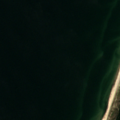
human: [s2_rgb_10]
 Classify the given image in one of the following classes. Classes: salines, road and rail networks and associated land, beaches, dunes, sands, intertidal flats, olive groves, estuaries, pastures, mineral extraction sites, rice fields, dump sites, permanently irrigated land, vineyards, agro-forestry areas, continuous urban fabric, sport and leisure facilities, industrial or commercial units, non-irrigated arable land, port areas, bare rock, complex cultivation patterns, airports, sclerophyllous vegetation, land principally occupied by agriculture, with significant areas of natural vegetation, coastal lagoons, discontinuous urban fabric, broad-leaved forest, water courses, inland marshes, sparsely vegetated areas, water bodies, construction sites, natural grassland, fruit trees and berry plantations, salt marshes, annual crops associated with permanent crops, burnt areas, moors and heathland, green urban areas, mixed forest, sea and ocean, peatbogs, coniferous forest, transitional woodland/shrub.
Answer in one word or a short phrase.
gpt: mixed forest, beaches, dunes, sands, sea and ocean